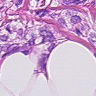
Metastatic tissue present: yes